Question: I made a custom background for a button and also for different button states. But now I made to a point that I cannot understand.
When button is in normal state then it looks just fine. But when I press the button, I need to move text down few pixels because button background image moving (actually it feels like it moving on the image, because first there's border under the button and when it's in pressed state then this border disappears). Please see image below.
How can I move the buttons text in the button when buttons state is pressed? (maybe padding somehow or layout custom for a button)

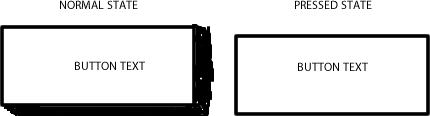
Answer: I did not try it myself but if you use nine-patch as a background drawable for both states then you should consider setting proper padding box in pressed state drawable. See details <URL>.